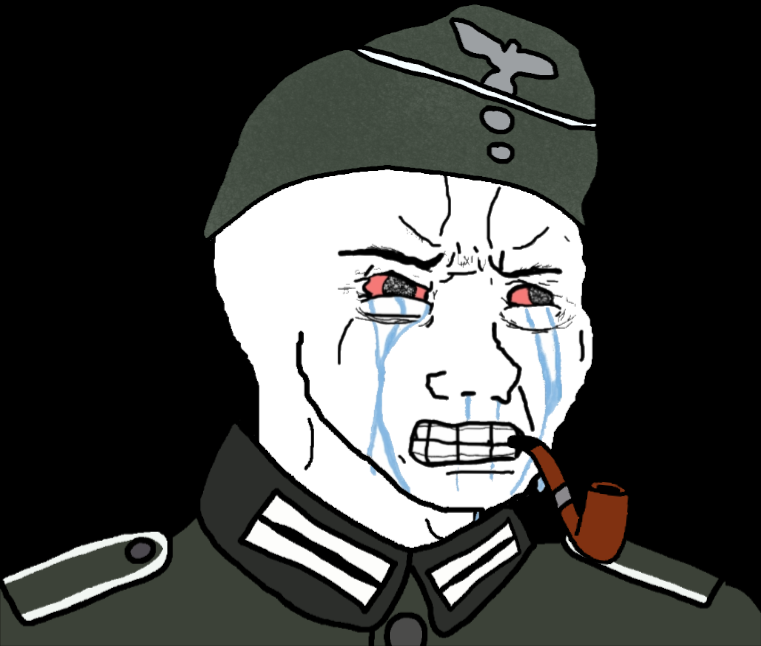
Label: 5_Crying_Wojak